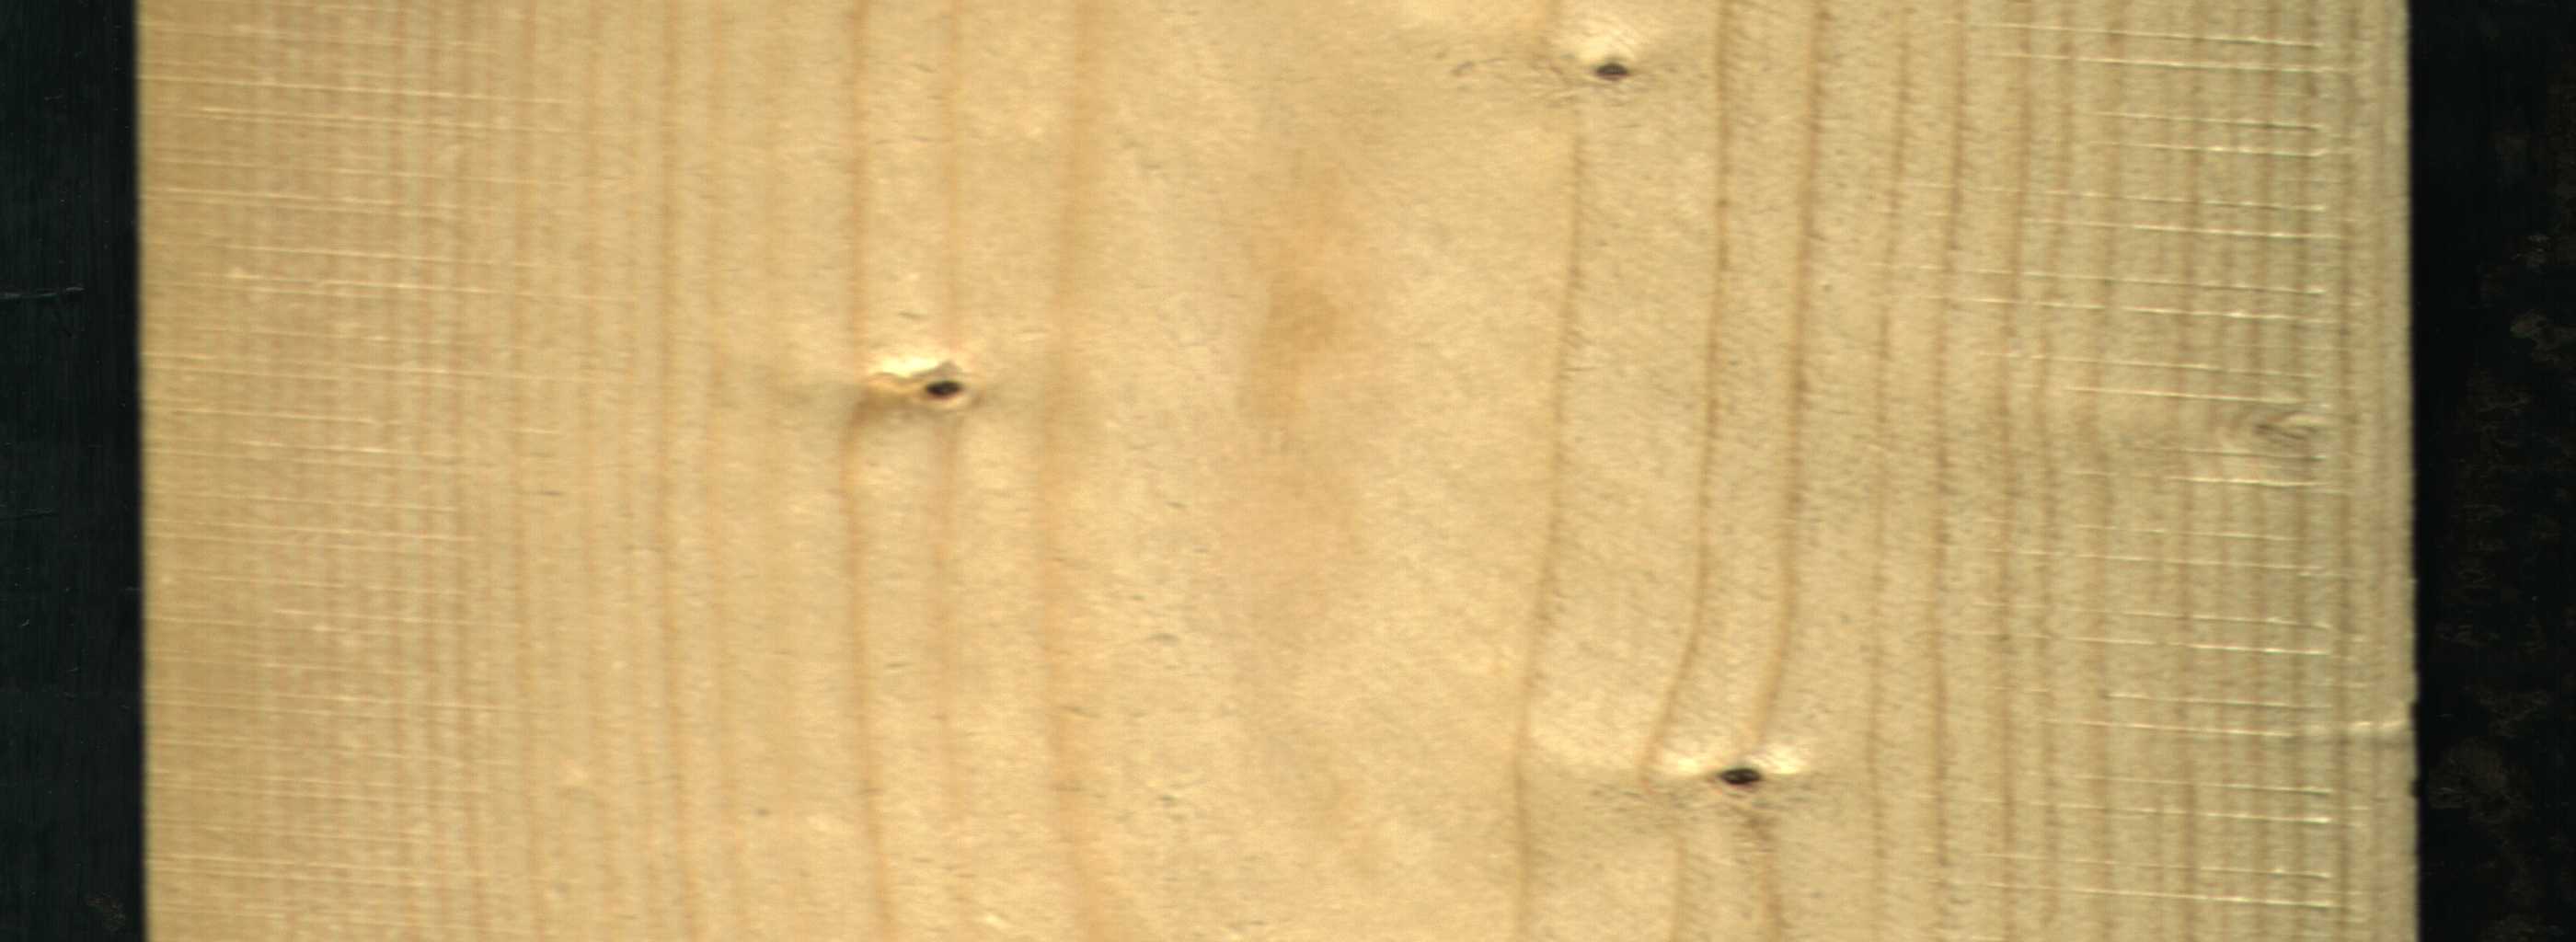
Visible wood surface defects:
Dead_Knot
Dead_Knot
Dead_Knot